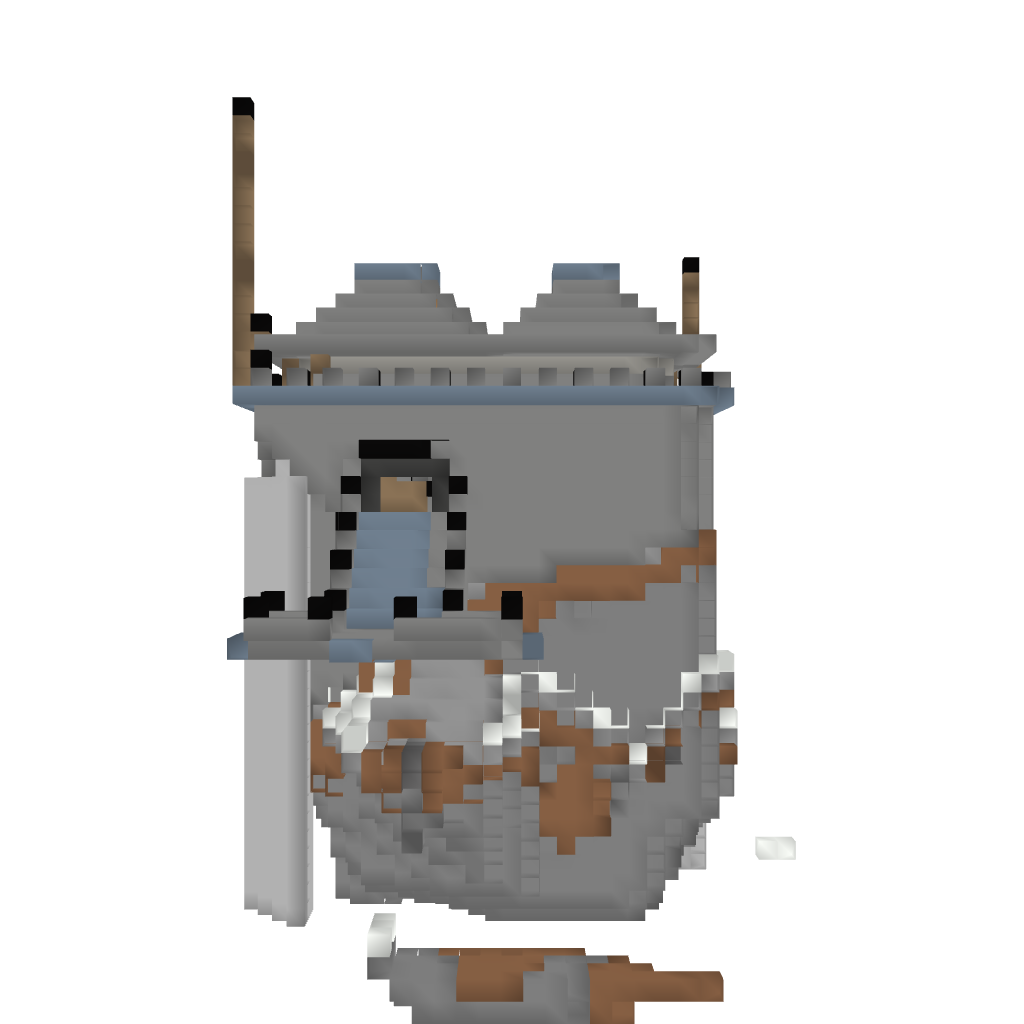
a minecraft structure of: Simple Floating Castle